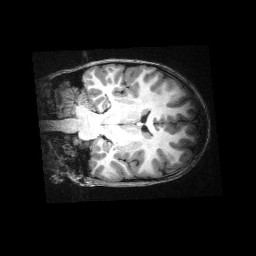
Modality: T1w
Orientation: coronal
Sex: male